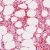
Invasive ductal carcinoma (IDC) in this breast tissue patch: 0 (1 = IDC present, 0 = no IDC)